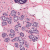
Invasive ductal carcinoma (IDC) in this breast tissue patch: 0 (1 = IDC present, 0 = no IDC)